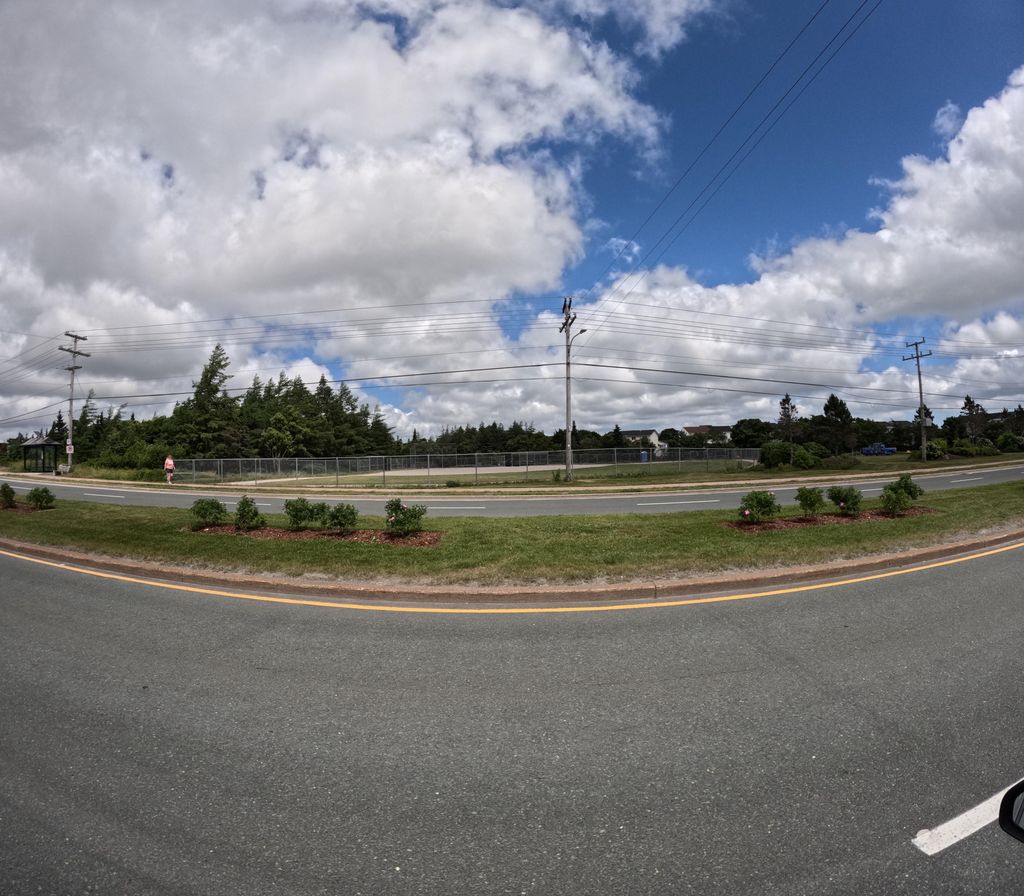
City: st_johns